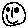
Label: smiley face